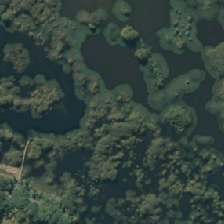
Land cover: herbaceous_freshwater_vege